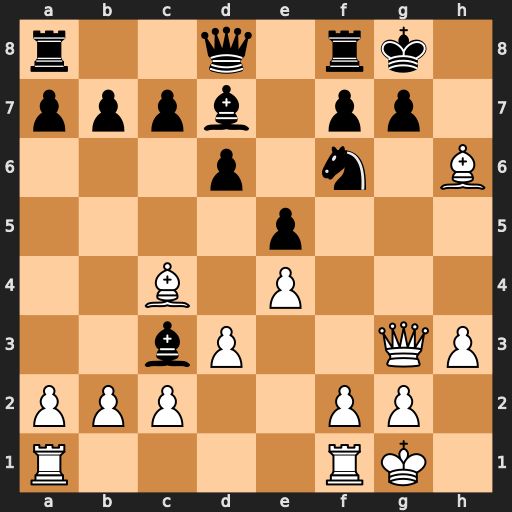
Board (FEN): r2q1rk1/pppb1pp1/3p1n1B/4p3/2B1P3/2bP2QP/PPP2PP1/R4RK1
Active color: w
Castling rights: -
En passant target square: -
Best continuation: Qxg7#